Question: '''
var result = (from p in productInQuery
join o in orderInfoQuery on p.refNo equals o.refNo
join x in productQuery on p.productNo equals x.no
join t in productOutQuery on p.no equals t.productInNo into productIn
from t in productIn.DefaultIfEmpty()
//let dateOut = (from m in orderInfoQuery where m.refNo == t.refNo select m.delivered).FirstOrDefault()
orderby o.processDate descending
select new
{
modelNo = x.modelNo,
mfgNo = p.mfgNo,
serialNo = p.serialNo,
poNo = p.poNo,
lbs = p.lbs,
width = p.width,
height = p.height,
depth = p.depth,
qty = p.qty,
dateIn = o.processDate,
dateOut = (DateTime?)(from m in orderInfoQuery where m.refNo == t.refNo select m.processDate).FirstOrDefault()
}).ToArray();
'''
I want to add this result into iTextSharp table cell.
but I don't know how to do,
I tried,
'''
int resultSize = result.Length;
/*
for (int j = 0; j < resultSize; j++)
{
table.AddCell(result[j]);
}
*/
foreach (string[] test in result) //Error : Unable to cast object of type
{
int testSize = test.Length;
for (int j = 0; j < testSize; j++)
{
table.AddCell(test[j]);
}
}
'''
but I lost way :(
anybody knows, please advice me~
[EDIT]
'''
int resultSize = result.Length; //192
'''

test does have a fields...
[EDIT 2]
Actually the result be returned from Model.
'''
public class Reports
{
public Array GetTransaction(){
OrdersRepository ordersRepository = new OrdersRepository();
var productInQuery = ordersRepository.ProductIn;
var productOutQuery = ordersRepository.ProductOut;
var productQuery = ordersRepository.Product;
var orderInfoQuery = ordersRepository.OrderInfo;
var result = (from p in productInQuery
join o in orderInfoQuery on p.refNo equals o.refNo
join x in productQuery on p.productNo equals x.no
join t in productOutQuery on p.no equals t.productInNo into productIn
from t in productIn.DefaultIfEmpty()
//let dateOut = (from m in orderInfoQuery where m.refNo == t.refNo select m.delivered).FirstOrDefault()
orderby o.processDate descending
select new
{
modelNo = x.modelNo,
mfgNo = p.mfgNo,
serialNo = p.serialNo,
poNo = p.poNo,
lbs = p.lbs,
width = p.width,
height = p.height,
depth = p.depth,
qty = p.qty,
dateIn = o.processDate,
dateOut = (DateTime?)(from m in orderInfoQuery where m.refNo == t.refNo select m.processDate).FirstOrDefault()
}).ToArray();
return result;
}
}
'''
And in controller call the method to get the result.
'''
Reports reposrts = new Reports();
var result = reposrts.GetTransaction();
..
foreach (var test in result)
{
table.AddCell(test.modelNo);
}
'''
Then
'''
Error 1 'object' does not contain a definition for 'modelNo' and no extension method 'modelNo' accepting a first argument of type 'object' could be found (are you missing a using directive or an assembly reference?)
'''
So,
I move the model method into controller method (put all together in same method) and run. then it works!.
but the result be used in the other controller too. so I want to keep the result in Model class to reuse.
I want to know why it does not work if the result query is not in same method.
could you help me a little more please?
Thank you very much!
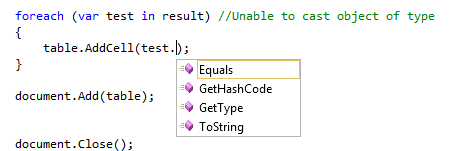
Answer: 'result' will be an array of the anonymous type you selected to, not an array of string arrays, which is why you are getting an error in the foreach loop.
Your loop should probably look more like the following:
'''
foreach (var test in result)
{
table.AddCell(test.modelNo);
table.AddCell(test.mfgNo);
table.AddCell(test.serialNo);
// etc
}
'''
@Edit 2:
Because the result of GetTransaction() is 'Array', the calling method has no idea what the type is, it just sees it as an array of objects, and, because it is an anonymous type, you can't (reasonably) cast it back to the expected type.
I think your best bet in this case would be to make a new class which has the properties you want to return, e.g.:
'''
public class Transaction
{
public string ModelNo { get; set; }
public string MfgNo { get; set; }
public string SerialNo { get; set; }
// etc. - but with the correct types for the properties
}
'''
Then change the linq query to select into this type, instead of the anonymous type, e.g.:
'''
...
orderby o.processDate descending
select new Transaction
{
ModelNo = x.modelNo,
MfgNo = p.mfgNo,
SerialNo = p.serialNo,
// etc.
...
'''
And change the return type of GetTransaction() from Array to Transaction[].